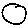
Label: circle